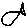
Label: fish